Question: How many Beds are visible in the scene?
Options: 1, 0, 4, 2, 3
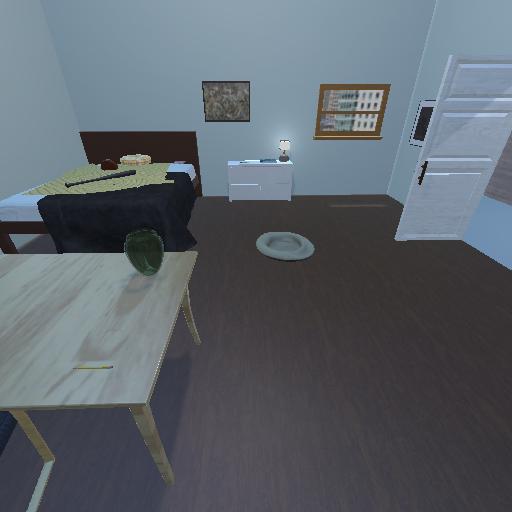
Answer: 1